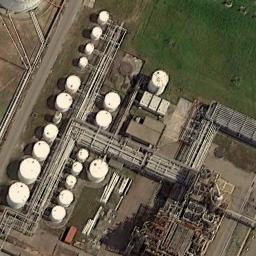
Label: storage_tank